Field crop: maize
Growth stage: 2
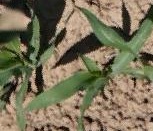
Species: maize